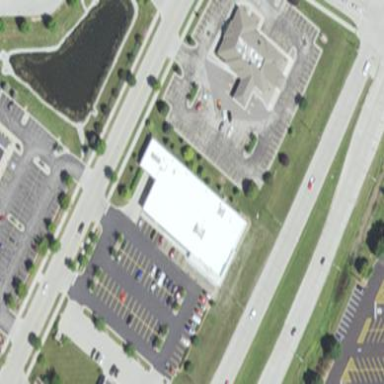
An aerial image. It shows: Supermarket building.